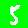
Digit: 5